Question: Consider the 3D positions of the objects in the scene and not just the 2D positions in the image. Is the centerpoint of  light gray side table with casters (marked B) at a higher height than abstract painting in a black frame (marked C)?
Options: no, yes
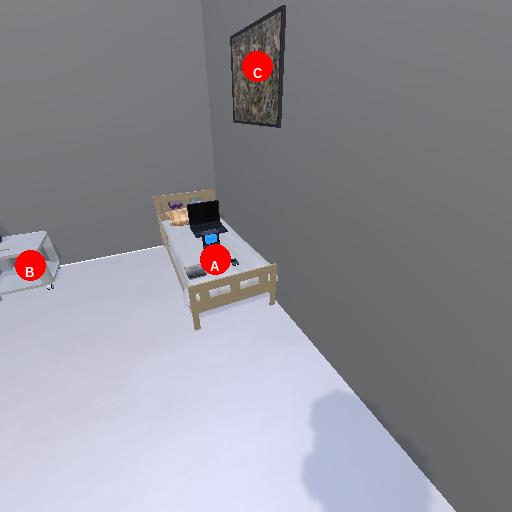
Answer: no